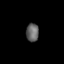
Tissue: lung
Cell type: T cells
Senescence score: 0.2057
Nuclear area (px): 224
Mean DAPI intensity: 100.058